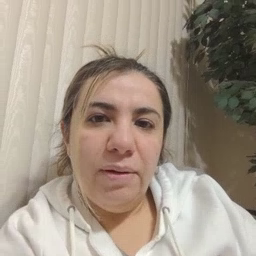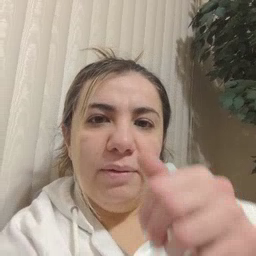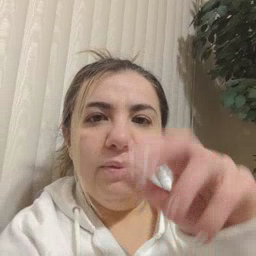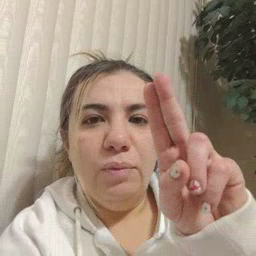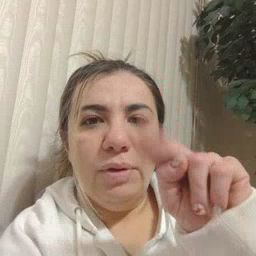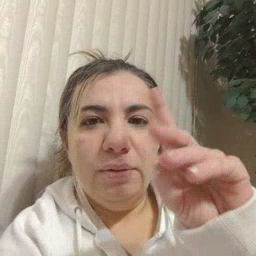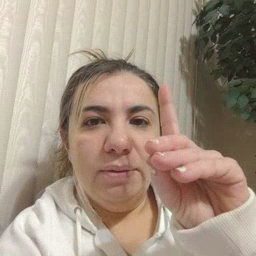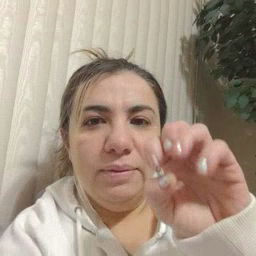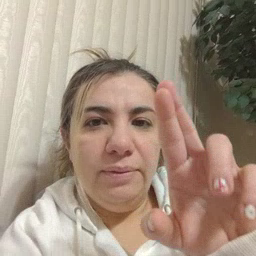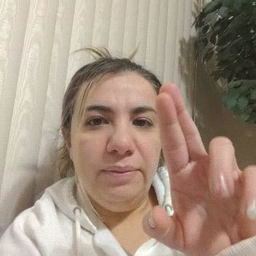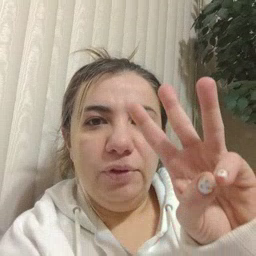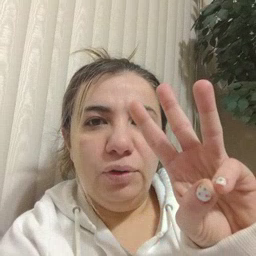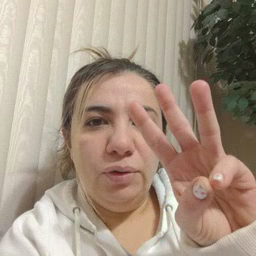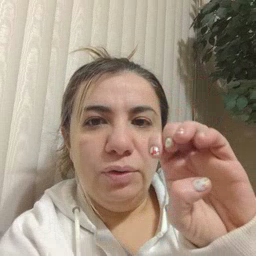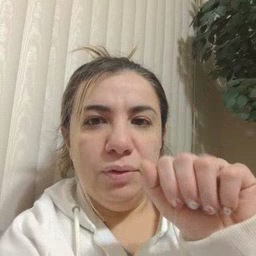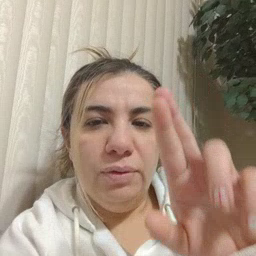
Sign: underwear